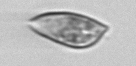
Label: Prorocentrum_dentatum